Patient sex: M
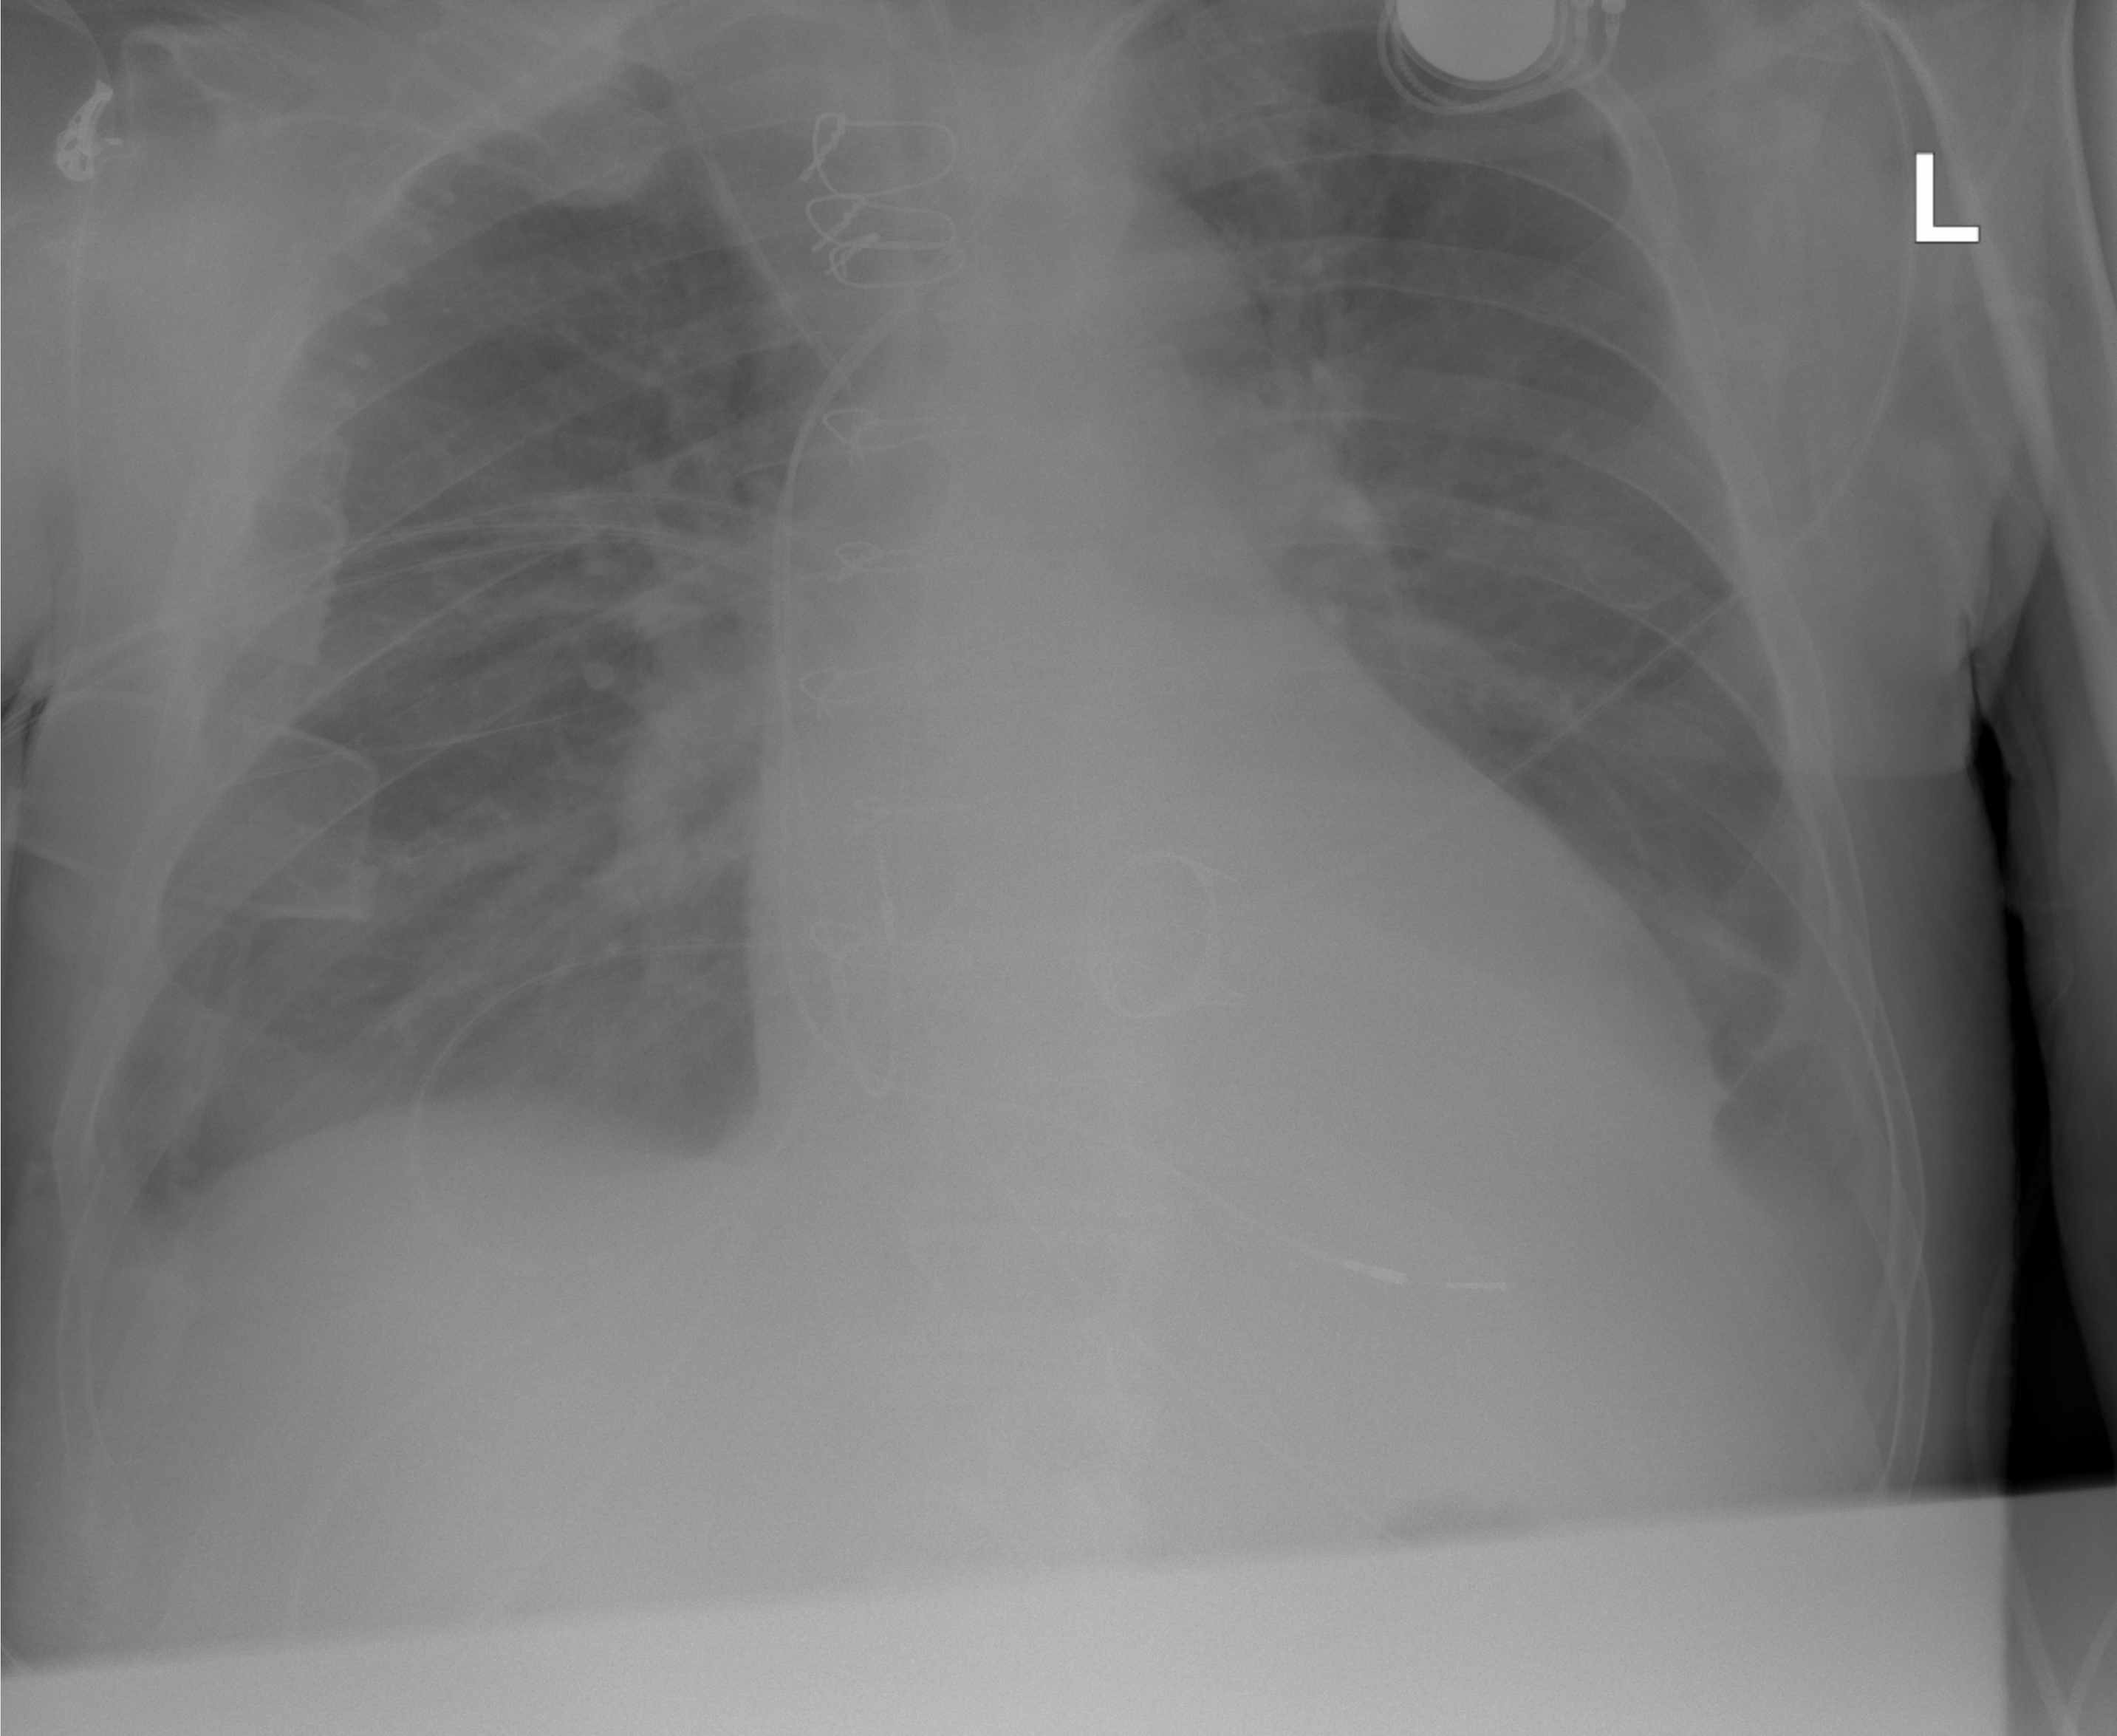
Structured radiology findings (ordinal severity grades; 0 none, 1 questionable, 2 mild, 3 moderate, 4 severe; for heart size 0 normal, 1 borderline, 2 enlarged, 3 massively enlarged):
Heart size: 2
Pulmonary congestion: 2
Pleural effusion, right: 2
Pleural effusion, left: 2
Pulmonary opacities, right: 0
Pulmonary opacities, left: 0
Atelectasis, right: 2
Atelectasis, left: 2